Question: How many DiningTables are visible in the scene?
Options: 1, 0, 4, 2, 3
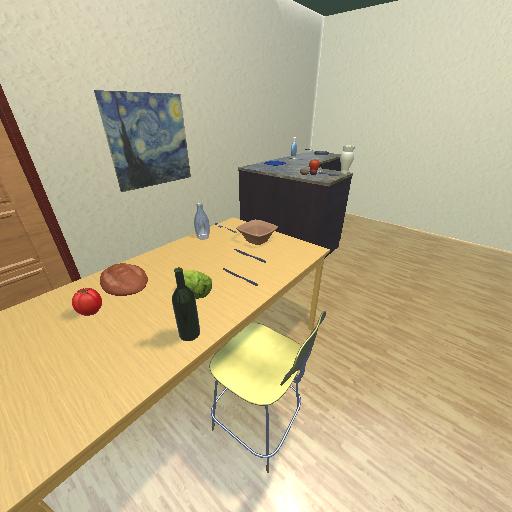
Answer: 1